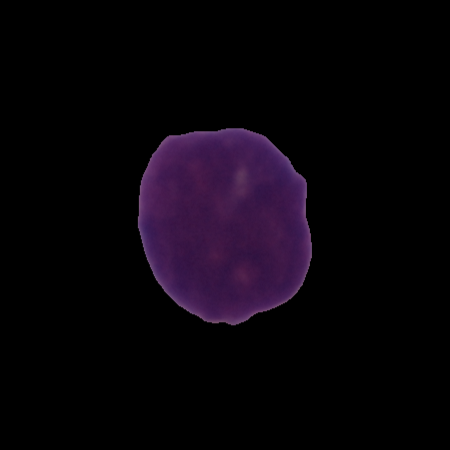
Label: cancer